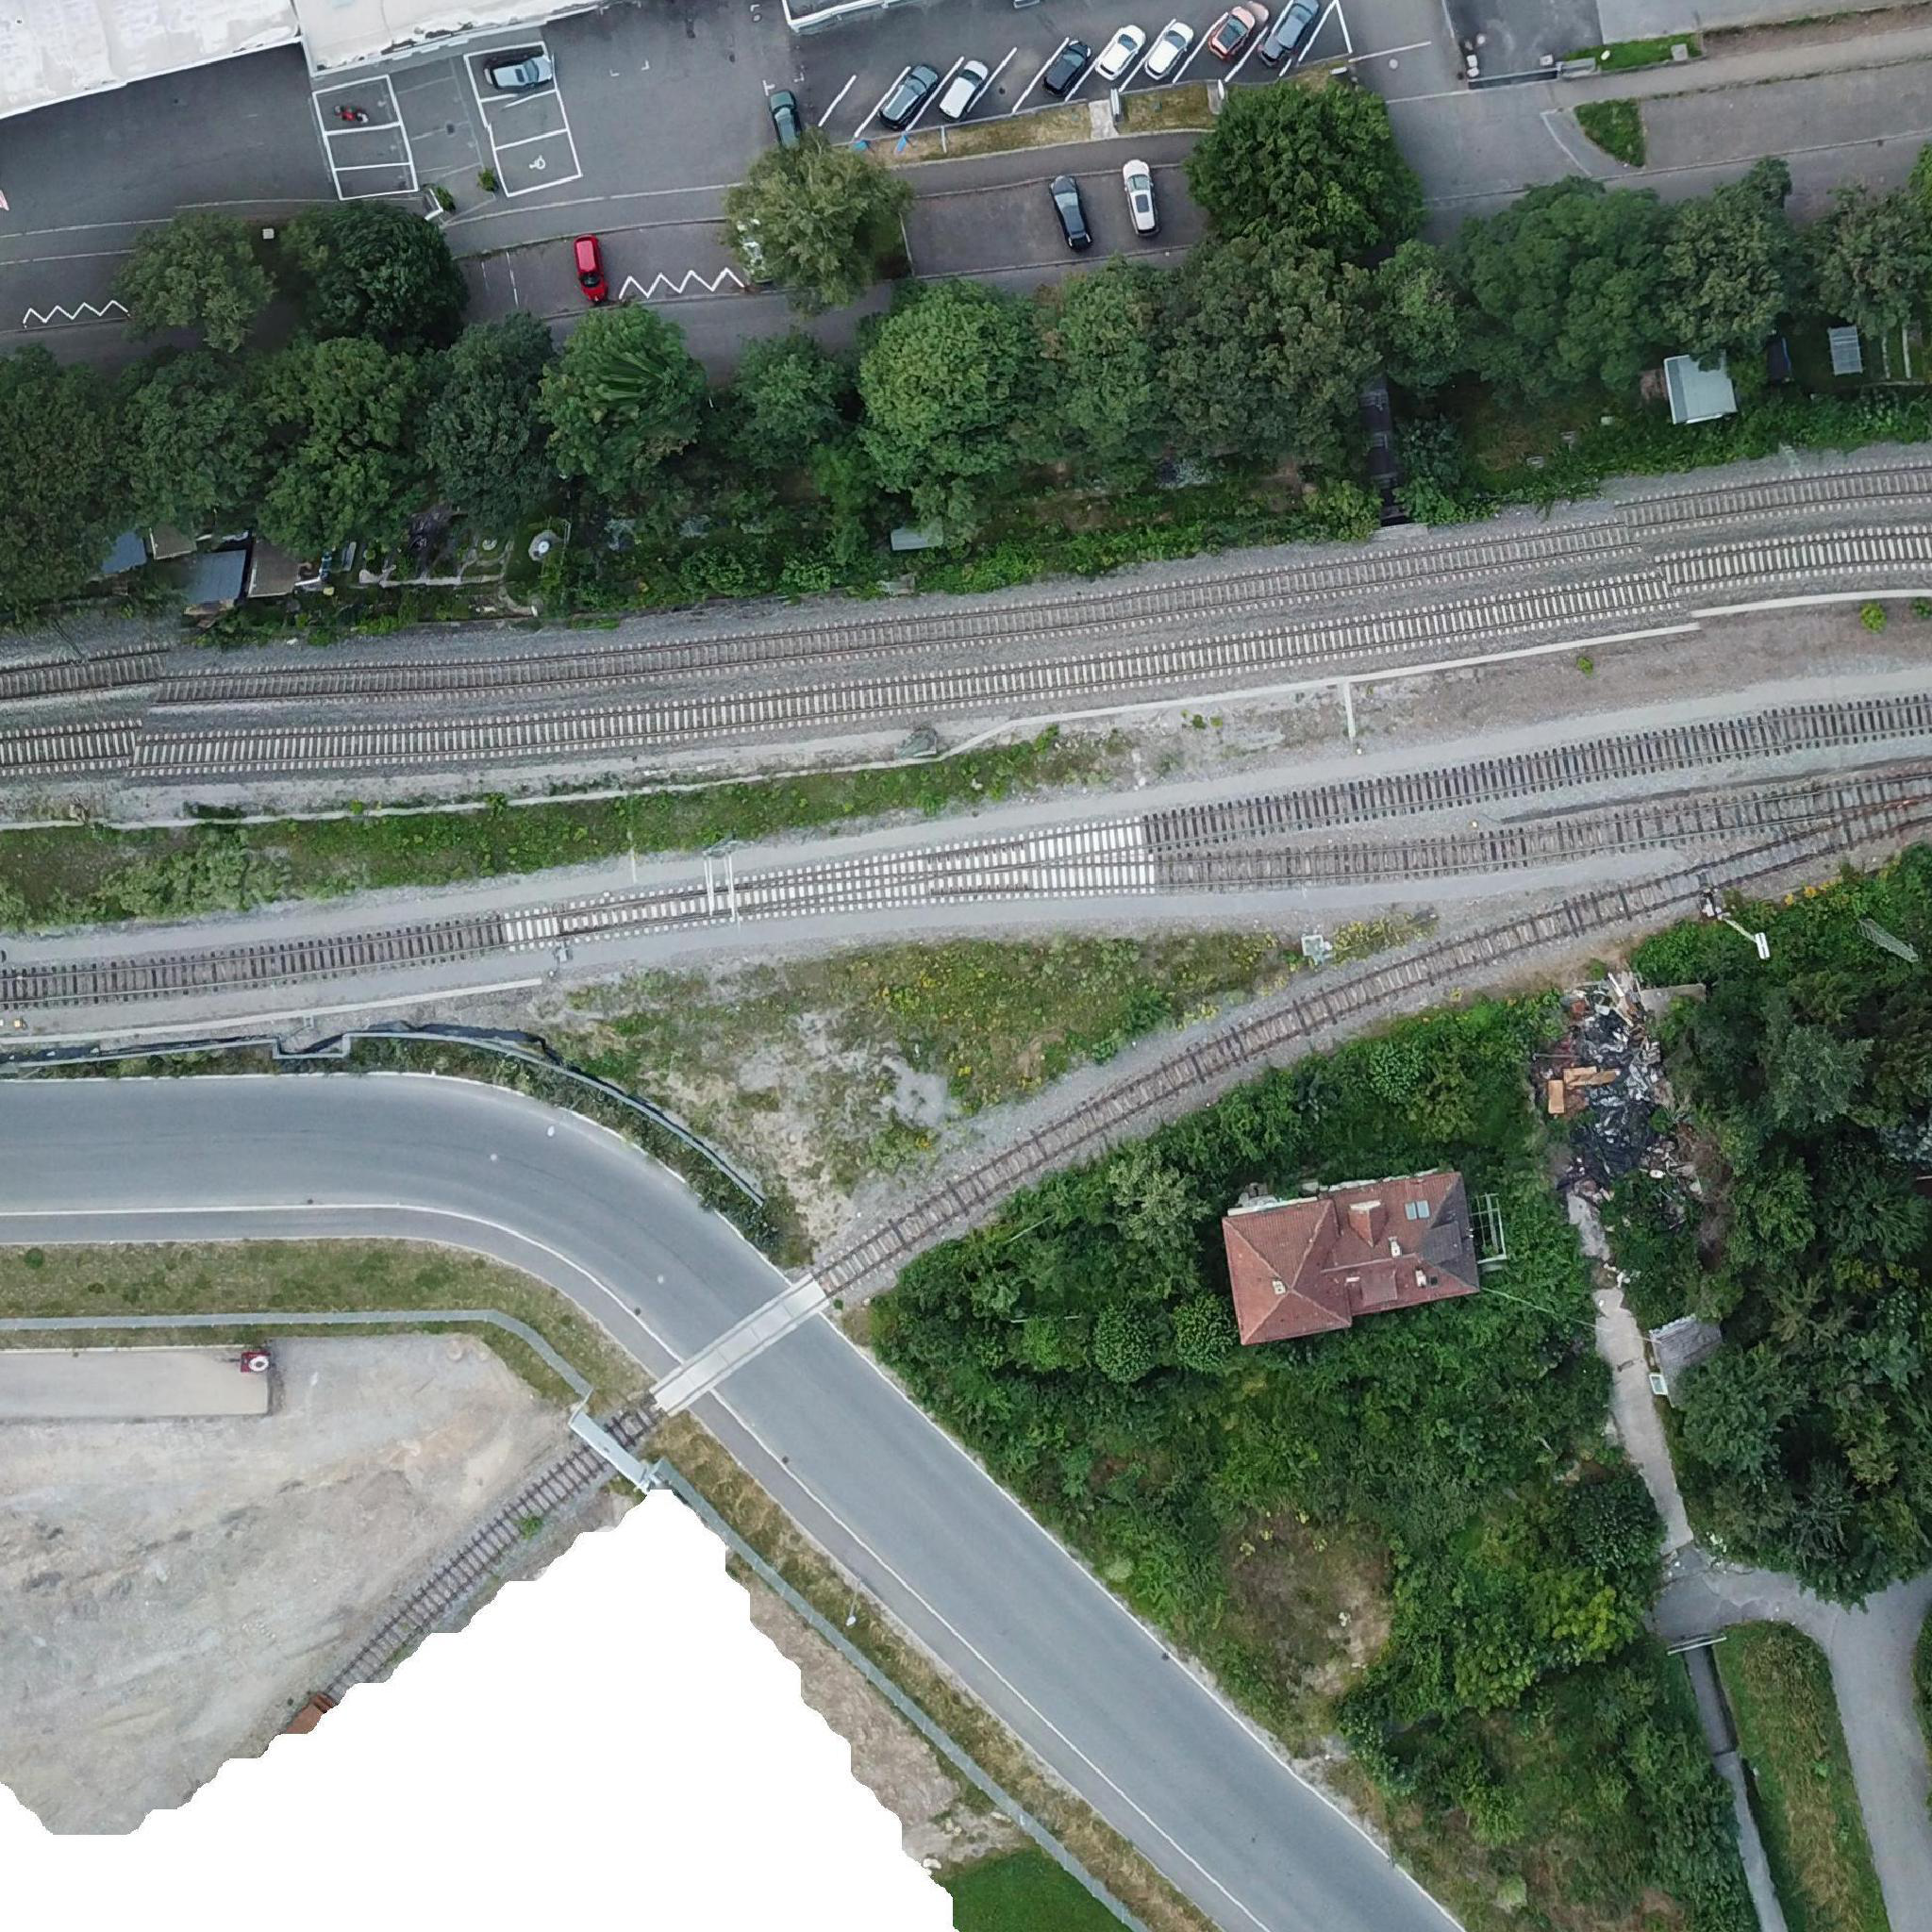
Biome: Western European broadleaf forests